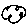
Label: cloud